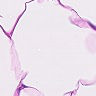
Metastatic tissue present: no